Question: I want to create a shadow of a div or it may be a button. The example can be seen here <URL>. On this site in header there is a button "Free Estimate" which have a shadow at its bottom.
This site has used images to show the shadow at the bottom. But I do not want to use images for the shadow. Is it possible to use css to create shadow like that at bottom. Any Help will be appreciated.
have a look at this image I want same kind of 'box-shadow'.

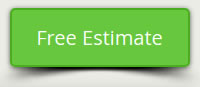
Answer: You can try this css:
'''
box-shadow: inset 2px -7px 11px rgba(80, 92, 51, 0.17);
'''
# DEMO
Shadow as you want you can find here with CSS: <URL>
# DEMO LIFTED CORNER SHADOW
CSS:
'''
.drop-shadow {
position:relative;
float:left;
width:40%;
padding:1em;
margin:2em 10px 4em;
background:#fff;
-webkit-box-shadow:0 1px 4px rgba(0, 0, 0, 0.3), 0 0 40px rgba(0, 0, 0, 0.1) inset;
-moz-box-shadow:0 1px 4px rgba(0, 0, 0, 0.3), 0 0 40px rgba(0, 0, 0, 0.1) inset;
box-shadow:0 1px 4px rgba(0, 0, 0, 0.3), 0 0 40px rgba(0, 0, 0, 0.1) inset;
}
.drop-shadow:before,
.drop-shadow:after {
content:"";
position:absolute;
z-index:-2;
}
.drop-shadow p {
font-size:16px;
font-weight:bold;
}
/* Lifted corners */
.lifted {
-moz-border-radius:4px;
border-radius:4px;
}
.lifted:before,
.lifted:after {
bottom:15px;
left:10px;
width:50%;
height:20%;
max-width:300px;
max-height:100px;
-webkit-box-shadow:0 15px 10px rgba(0, 0, 0, 0.7);
-moz-box-shadow:0 15px 10px rgba(0, 0, 0, 0.7);
box-shadow:0 15px 10px rgba(0, 0, 0, 0.7);
-webkit-transform:rotate(-3deg);
-moz-transform:rotate(-3deg);
-ms-transform:rotate(-3deg);
-o-transform:rotate(-3deg);
transform:rotate(-3deg);
}
.lifted:after {
right:10px;
left:auto;
-webkit-transform:rotate(3deg);
-moz-transform:rotate(3deg);
-ms-transform:rotate(3deg);
-o-transform:rotate(3deg);
transform:rotate(3deg);
}
'''